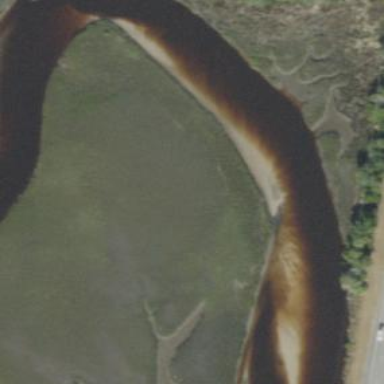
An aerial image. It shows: Saltmarsh wetland area.